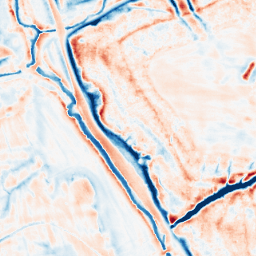
Category: edge_preserving
Decomposition family: bilateral
Decomposition parameters: d: 21
sigma_color: 75
sigma_space: 150
Upsampling method: sinc_blackman
Upsampling parameters: scale: 2
kernel_size: 4
Upsampling scale: 2